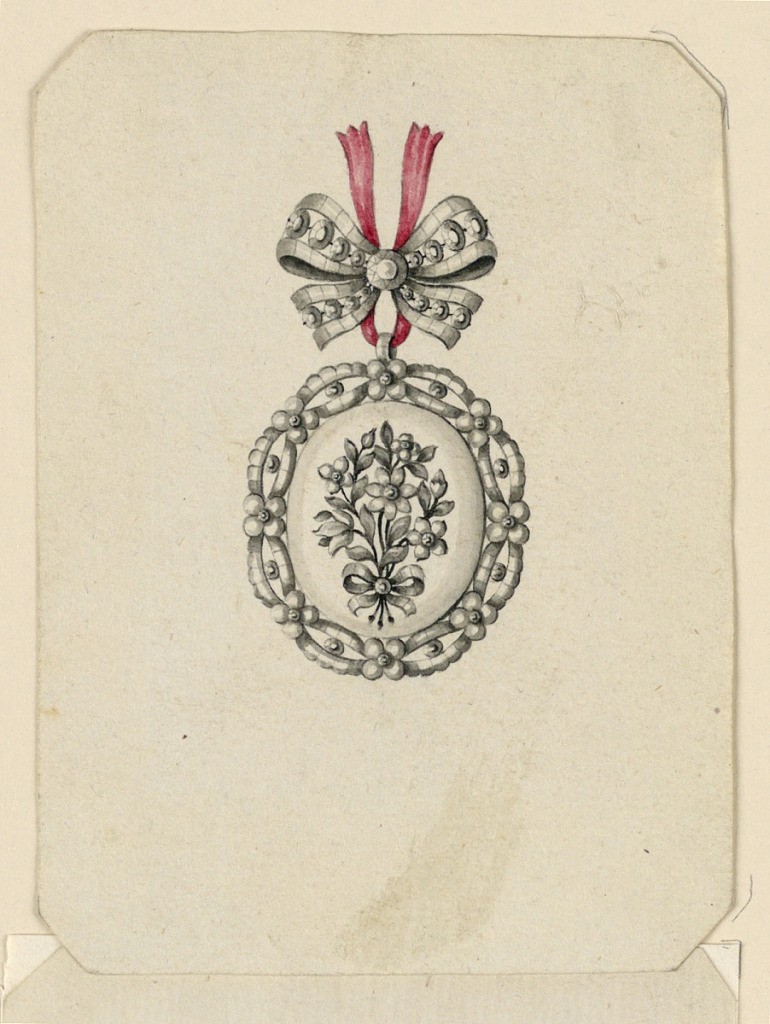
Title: Design for a Pendant
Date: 1785–90
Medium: Pen and black ink, brush and gray, red watercolor on light green paper
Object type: Drawing
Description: Jewelry design for a pendant. A red ribbon is fastened by a knot, a jour, alternating with blossoms, attached to the ribbon with a ring. Bevelled corners.